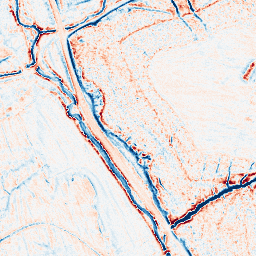
Category: edge_preserving
Decomposition family: anisotropic_diffusion
Decomposition parameters: iterations: 20
kappa: 30
gamma: 0.1
Upsampling method: regularized
Upsampling parameters: scale: 4
lambda_reg: 0.01
Upsampling scale: 4